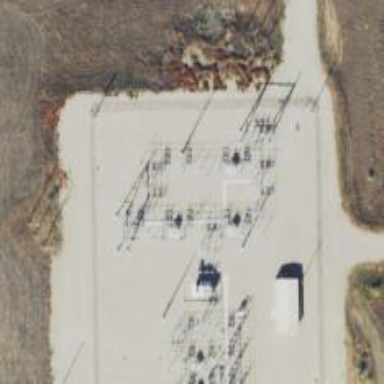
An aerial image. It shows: Switch used for power control.